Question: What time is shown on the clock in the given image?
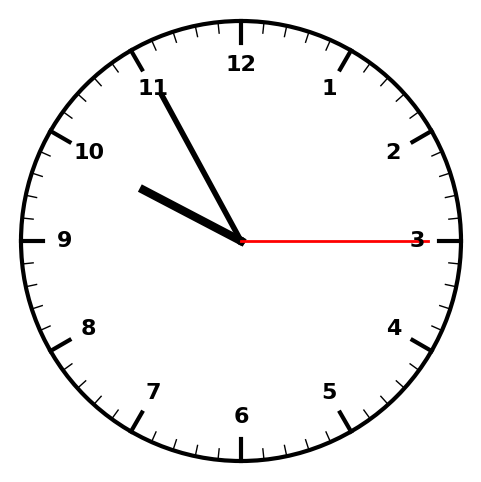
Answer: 09:55:15